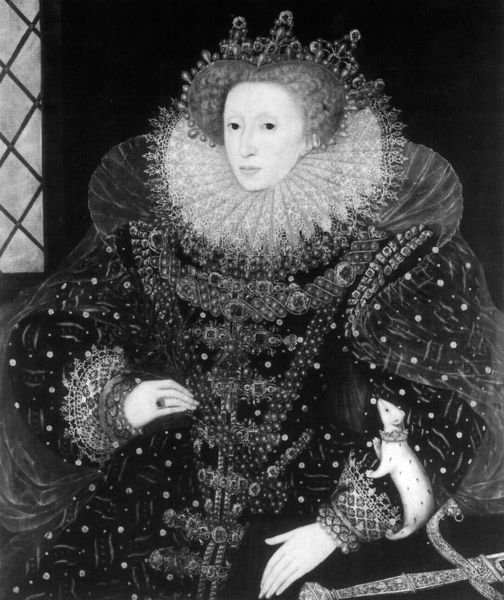
Titel: Elisabeth I; „The Emine Portrait“
Künstler: William Segar
Institution: Privatbesitz
Schlagwörter: dunkel, gemälde, hand, umhang, weiß, fenster, frau, haar, hell, kleid, kleider, licht, nase, schmuck, schwarz, tisch, blick, dame, tier, muster, ornament, augen, gesicht, hermelin, kragen, samt, spitze, hals, halskrause, hände, portrait, porträt, gewand, gold, haare, mantel, reich, spitzen, diamanten, england, krone, perlen, prinzessin, prtrait, seide, maus, mieder, halsschmuck, knöpfe, ring, mary, krause, verziert, elisabeth, königin, prunk, marie, geschmückt, prunkvoll, ratte, schmuk, nagetier, protz, königen, #hell, 17 jahrhundert, frettchen, giotter, herschertum